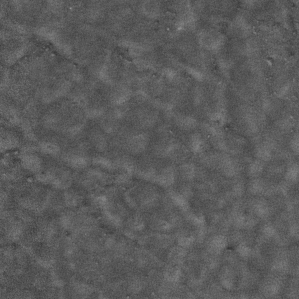
Label: frost